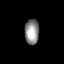
Tissue: lung
Cell type: Endothelial cells
Senescence score: 0.622
Nuclear area (px): 356
Mean DAPI intensity: 141.553